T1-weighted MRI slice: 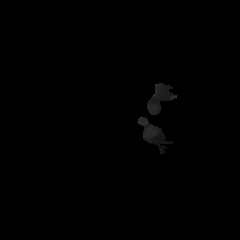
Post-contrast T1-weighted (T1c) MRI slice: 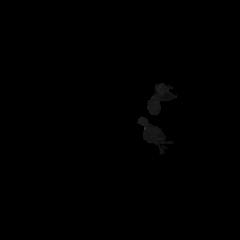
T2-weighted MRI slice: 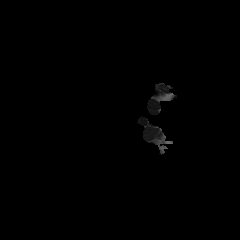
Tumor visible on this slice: no